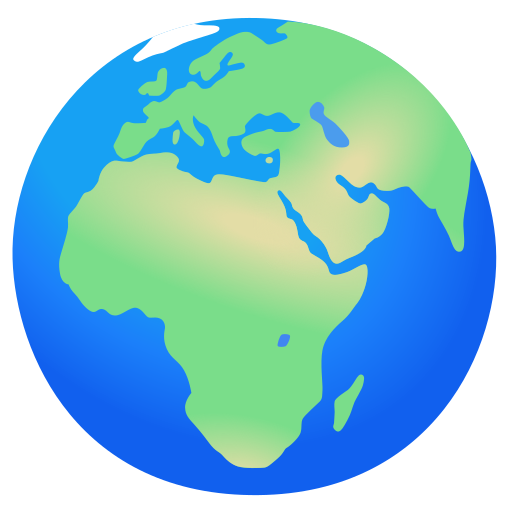
Emoji: 🌍